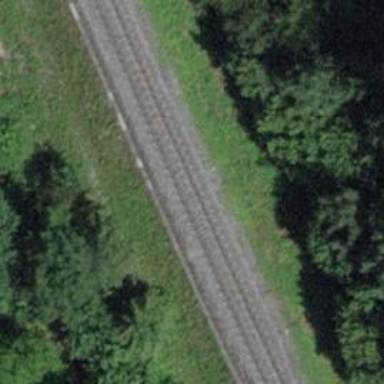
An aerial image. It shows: Narrow-gauge railway track with one electrified contact line.